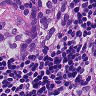
Metastatic tissue present: yes